Question: I want to achieve this grid layout using floats (or another method):

But I cannot get to move grid number 8 (numbering in natural order left to right top to down) to occupy its position in left.
HTML:
'''
<div class="blockContainer">
<ul id="RnP" class=" rnp">
<li>1</li>
<li>2</li>
<li>3</li>
<li>4</li>
<li>5</li>
<li id="bigbox">6</li>
<li >7</li>
<li >8</li>
<li>9</li>
<li>10</li>
<li>11</li>
<li>12</li>
<li>13</li>
</ul>
</div>
'''
CSS:
'''
.blockContainer{
position: absolute;
top:20%;
left:20%;
border:1px solid red;
width: 37em;
}
.rnp li{
background: blue;
width: 8em;
height: 8em;
color: yellow;
margin-left: 1em;
margin-top: 1em;
float: left;
padding: 0;
list-style: none;
}
#bigbox{
width: 17em;
height: 17em;
}
.rnp{
margin: 0px;
padding: 0px;
}
'''
JS FIDDLE:<URL>
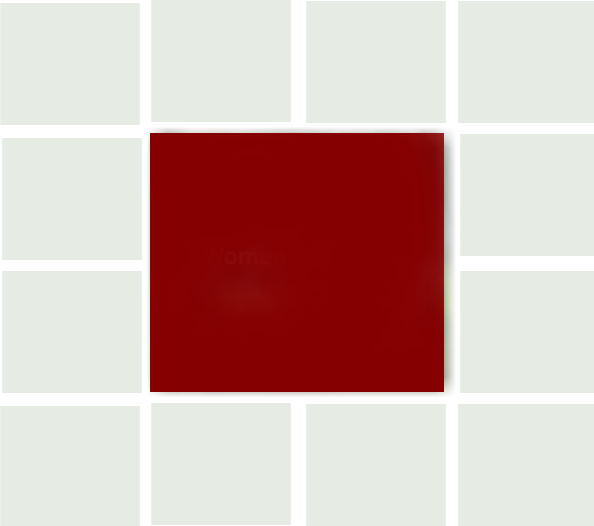
Answer: I don't think it's possible with the markup you are using. Maybe with 'flexbox' but an easier way would be to wrap the boxes next to the big one in an extra element.
'''
<div class="blockContainer">
<div id="RnP" class=" rnp">
<div class="box">1</div>
<div class="box">2</div>
<div class="box">3</div>
<div class="box">4</div>
<div>
<div class="box">5</div>
<div class="box">6</div>
</div>
<div id="bigbox">7</div>
<div>
<div class="box">8</div>
<div class="box">9</div>
</div>
<div class="box">10</div>
<div class="box">11</div>
<div class="box">12</div>
<div class="box">13</div>
</div>
</div>
'''
And change the CSS to something like:
'''
.blockContainer{
position: absolute;
top:20%;
left:20%;
border:1px solid red;
width: 37em;
}
.rnp .box{
background: blue;
width: 8em;
height: 8em;
color: yellow;
margin-left: 1em;
margin-top: 1em;
padding: 0;
list-style: none;
}
.rnp > div{
float: left;
}
#bigbox{
width: 17em;
height: 17em;
}
.rnp{
margin: 0px;
padding: 0px;
}
'''